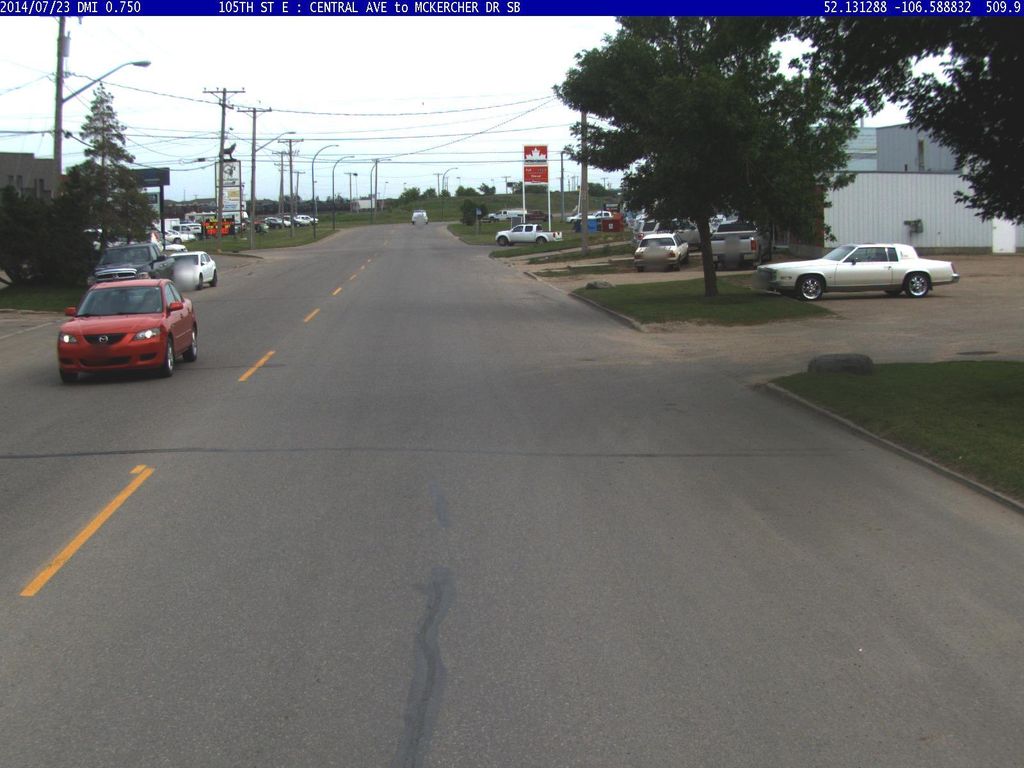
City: saskatoon